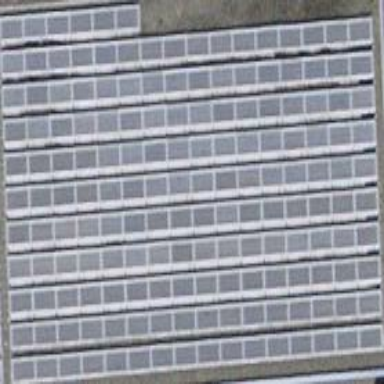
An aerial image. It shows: Solar power generator.